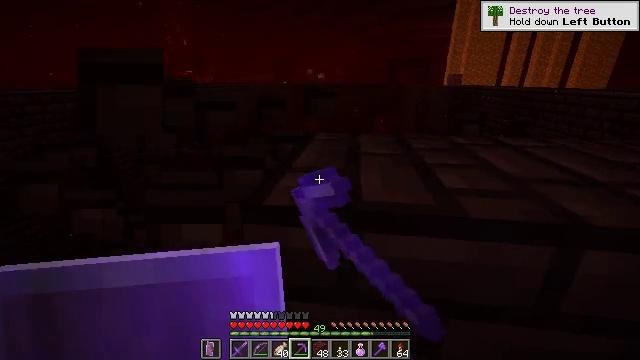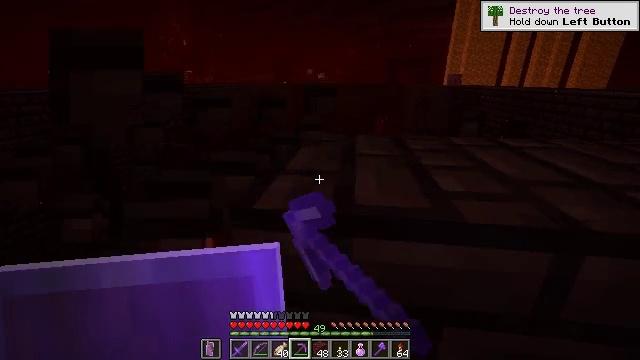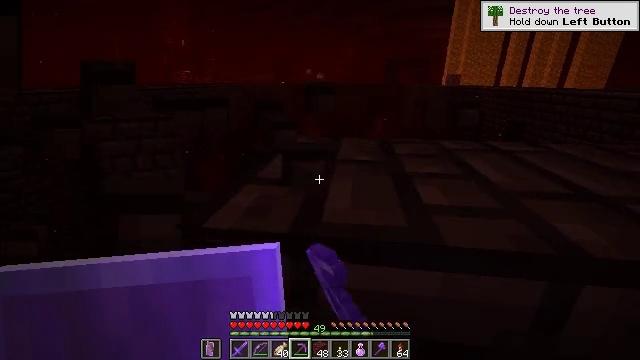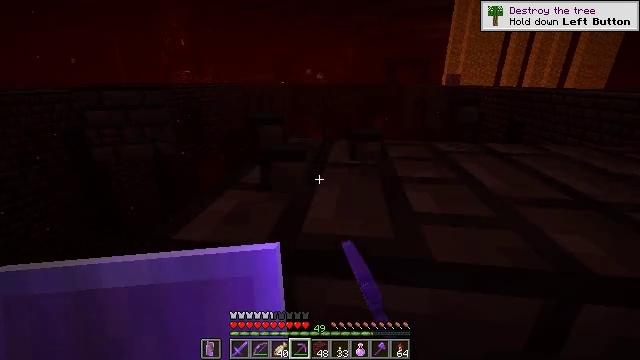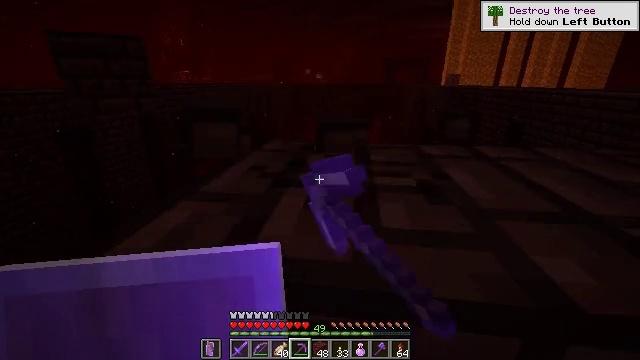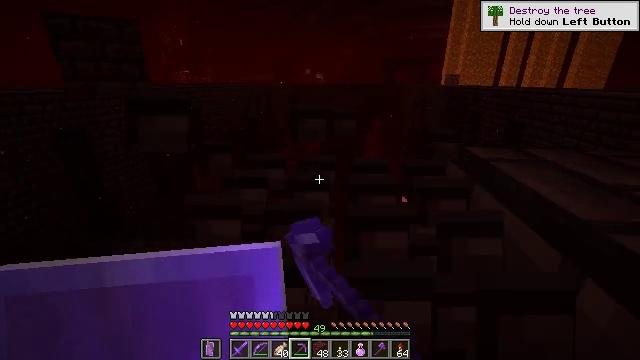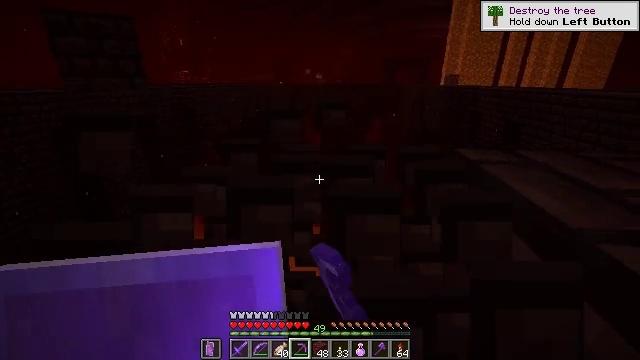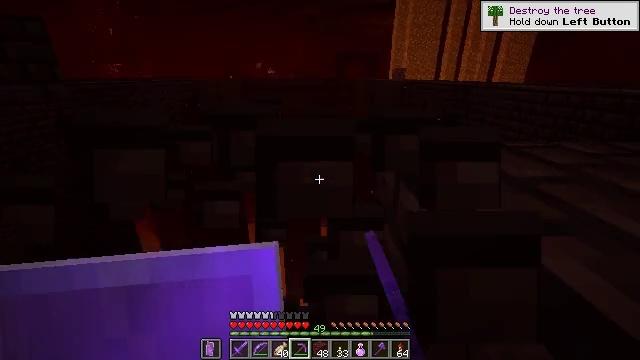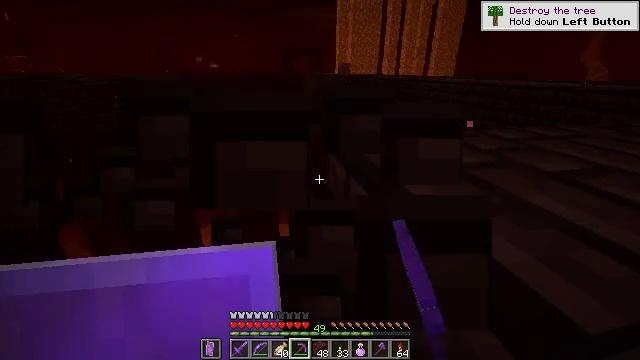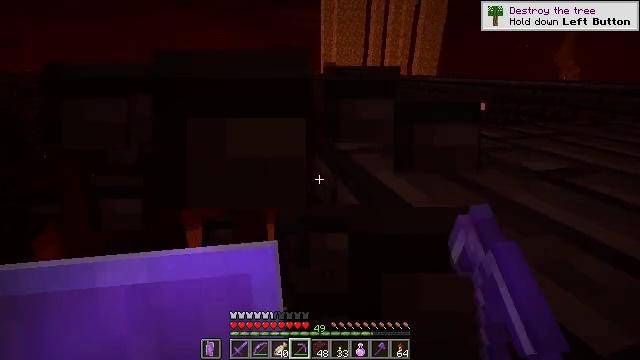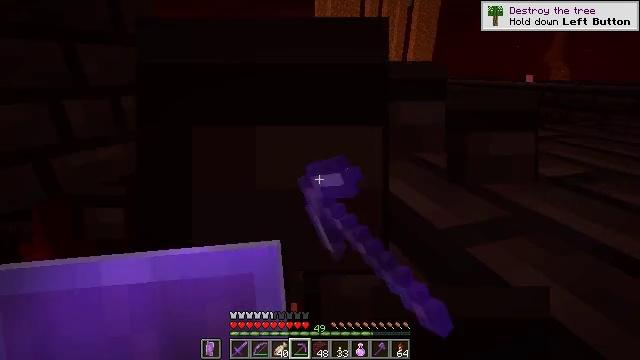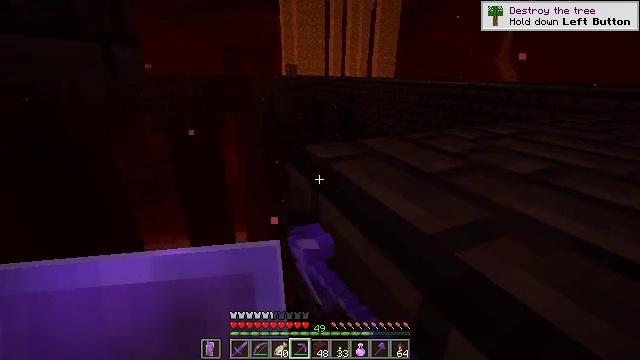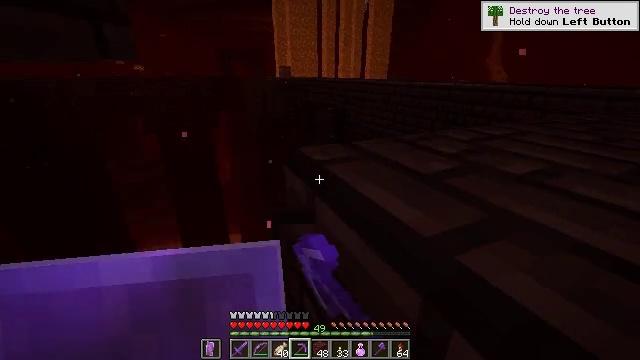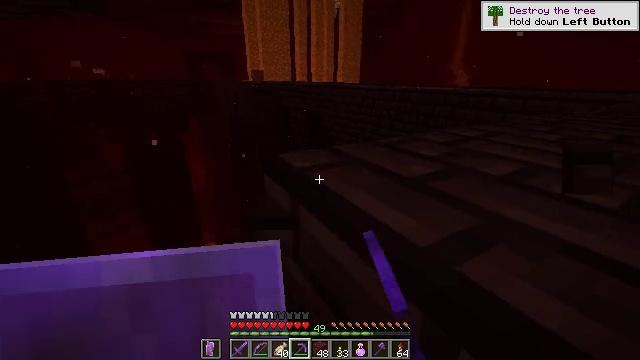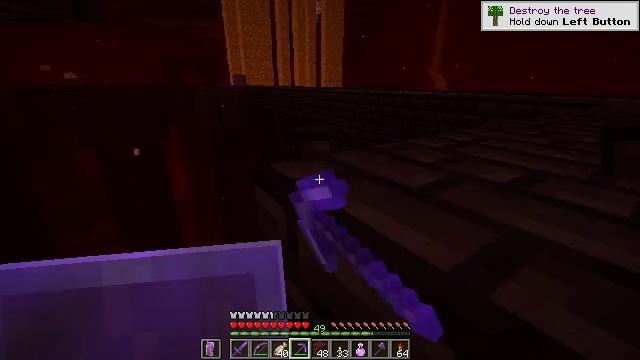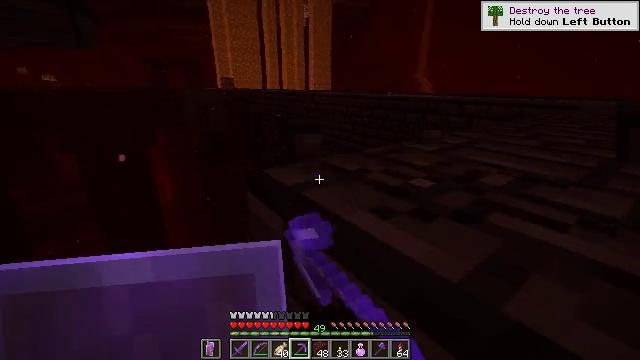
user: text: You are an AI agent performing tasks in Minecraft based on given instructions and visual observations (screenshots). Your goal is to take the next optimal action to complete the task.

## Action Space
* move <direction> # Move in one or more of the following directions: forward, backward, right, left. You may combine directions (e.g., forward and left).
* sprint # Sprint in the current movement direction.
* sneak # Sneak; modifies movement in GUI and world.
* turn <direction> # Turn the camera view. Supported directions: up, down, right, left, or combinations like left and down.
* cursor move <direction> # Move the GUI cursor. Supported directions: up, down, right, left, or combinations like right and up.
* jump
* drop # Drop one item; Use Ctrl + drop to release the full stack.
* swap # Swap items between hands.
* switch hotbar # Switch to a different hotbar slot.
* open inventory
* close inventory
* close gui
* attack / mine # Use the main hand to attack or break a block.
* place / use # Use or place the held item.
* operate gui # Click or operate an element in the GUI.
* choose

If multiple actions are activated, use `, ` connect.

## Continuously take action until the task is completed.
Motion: motion action
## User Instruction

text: Harvest nether bricks from a structure.
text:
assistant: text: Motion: move forward and move right, sneak, attack / mine
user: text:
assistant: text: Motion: move forward and move right, sneak, attack / mine
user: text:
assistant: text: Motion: move forward and move right, sneak, attack / mine
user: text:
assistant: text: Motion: move forward and move right, sneak, attack / mine
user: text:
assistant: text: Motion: move forward and move right, sneak, attack / mine
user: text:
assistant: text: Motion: move forward and move right, sneak, attack / mine
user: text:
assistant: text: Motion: move forward and move right, sneak, turn right and down, attack / mine
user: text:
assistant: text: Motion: move forward and move right, sneak, turn right and down, attack / mine
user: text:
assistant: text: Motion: move forward and move right, sneak, turn right, attack / mine
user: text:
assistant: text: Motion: move forward and move right, sneak, turn right, attack / mine
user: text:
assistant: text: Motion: move forward and move right, sneak, turn right, attack / mine
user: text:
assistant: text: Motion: move forward and move right, sneak, turn right, attack / mine
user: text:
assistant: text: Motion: move forward, sneak, turn right, attack / mine
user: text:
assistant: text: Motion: move forward, sneak, turn right, attack / mine
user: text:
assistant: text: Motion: move forward, sneak, turn right, attack / mine
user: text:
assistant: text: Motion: move forward, sneak, turn right, attack / mine
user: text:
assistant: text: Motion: move forward and move right, sneak, turn right, attack / mine
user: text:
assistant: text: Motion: move forward and move right, sneak, turn right, attack / mine
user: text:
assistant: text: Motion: move forward and move right, sneak, turn right, attack / mine
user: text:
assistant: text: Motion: move forward and move right, sneak, turn right and up, attack / mine
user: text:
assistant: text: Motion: move forward and move right, sneak, turn right, attack / mine
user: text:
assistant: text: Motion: move forward and move right, sneak, turn right, attack / mine
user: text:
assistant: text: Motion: move forward and move right, sneak, attack / mine
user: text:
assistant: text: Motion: move forward and move right, sneak, turn right, attack / mine
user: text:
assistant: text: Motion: move forward and move right, sneak, turn right, attack / mine
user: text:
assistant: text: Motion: move forward and move right, sneak, attack / mine
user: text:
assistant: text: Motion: move forward and move right, sneak, attack / mine
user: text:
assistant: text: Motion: move forward and move right, sneak, attack / mine
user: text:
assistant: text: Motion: move forward, sneak, attack / mine
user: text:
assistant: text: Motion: move forward, sneak, attack / mine